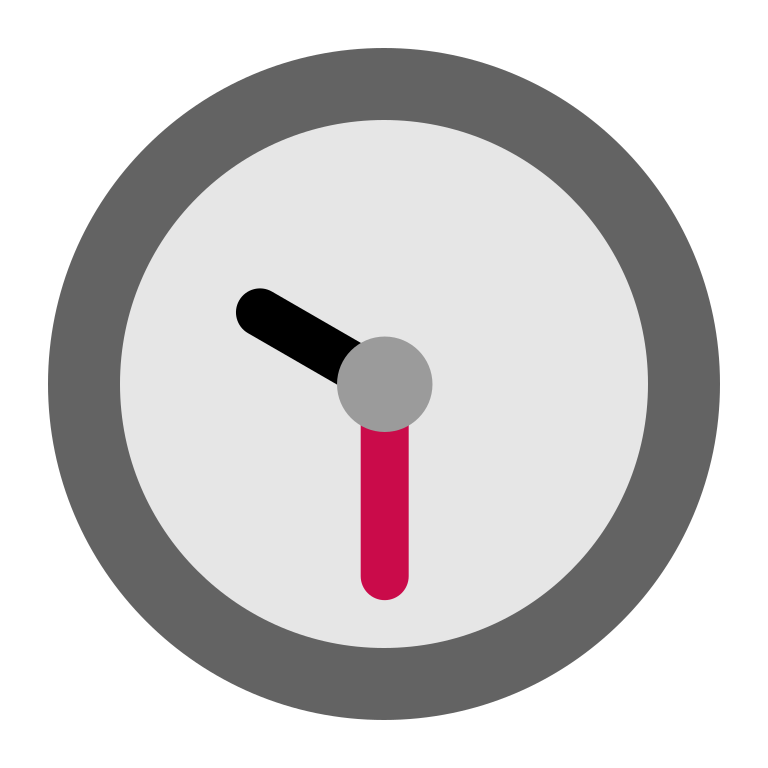
ten thirty flat